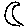
Label: moon